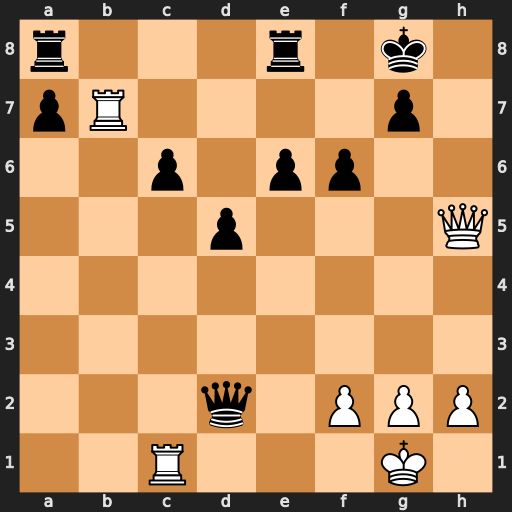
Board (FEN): r3r1k1/pR4p1/2p1pp2/3p3Q/8/8/3q1PPP/2R3K1
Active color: w
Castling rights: -
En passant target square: -
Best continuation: Qf7+ Kh8 Qxg7#